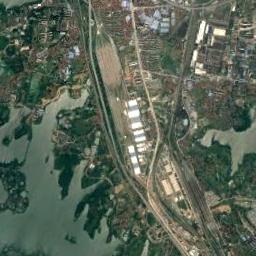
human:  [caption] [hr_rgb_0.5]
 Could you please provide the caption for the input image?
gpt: There is a railway station under construction in a good environment .

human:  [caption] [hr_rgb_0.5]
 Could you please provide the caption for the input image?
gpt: There are many buildings of different shapes beside the railway station .

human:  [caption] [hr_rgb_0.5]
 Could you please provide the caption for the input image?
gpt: The railway station is next to some buildings and trees .

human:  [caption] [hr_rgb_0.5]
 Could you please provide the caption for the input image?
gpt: The railway station has lots of railways and some buildings and a lake is next to the railway station .

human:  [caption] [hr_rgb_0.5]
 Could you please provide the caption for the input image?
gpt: There are many buildings and two lakes near the railway station .